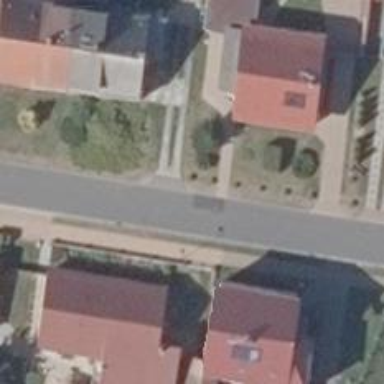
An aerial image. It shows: Residential road with asphalt surface and sidewalk on the left side.